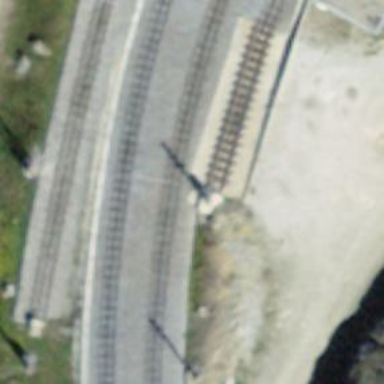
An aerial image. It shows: Railway buffer stop.